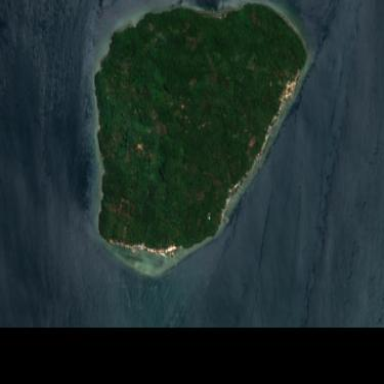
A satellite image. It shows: Island with natural coastline.